Interaction volume radius: 10 \u00c5
Interaction volume height: 15 \u00c5
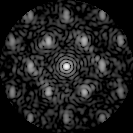
Disorder parameter: 0.4862